Interaction volume radius: 5 \u00c5
Interaction volume height: 10 \u00c5
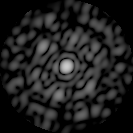
Disorder parameter: 0.7701